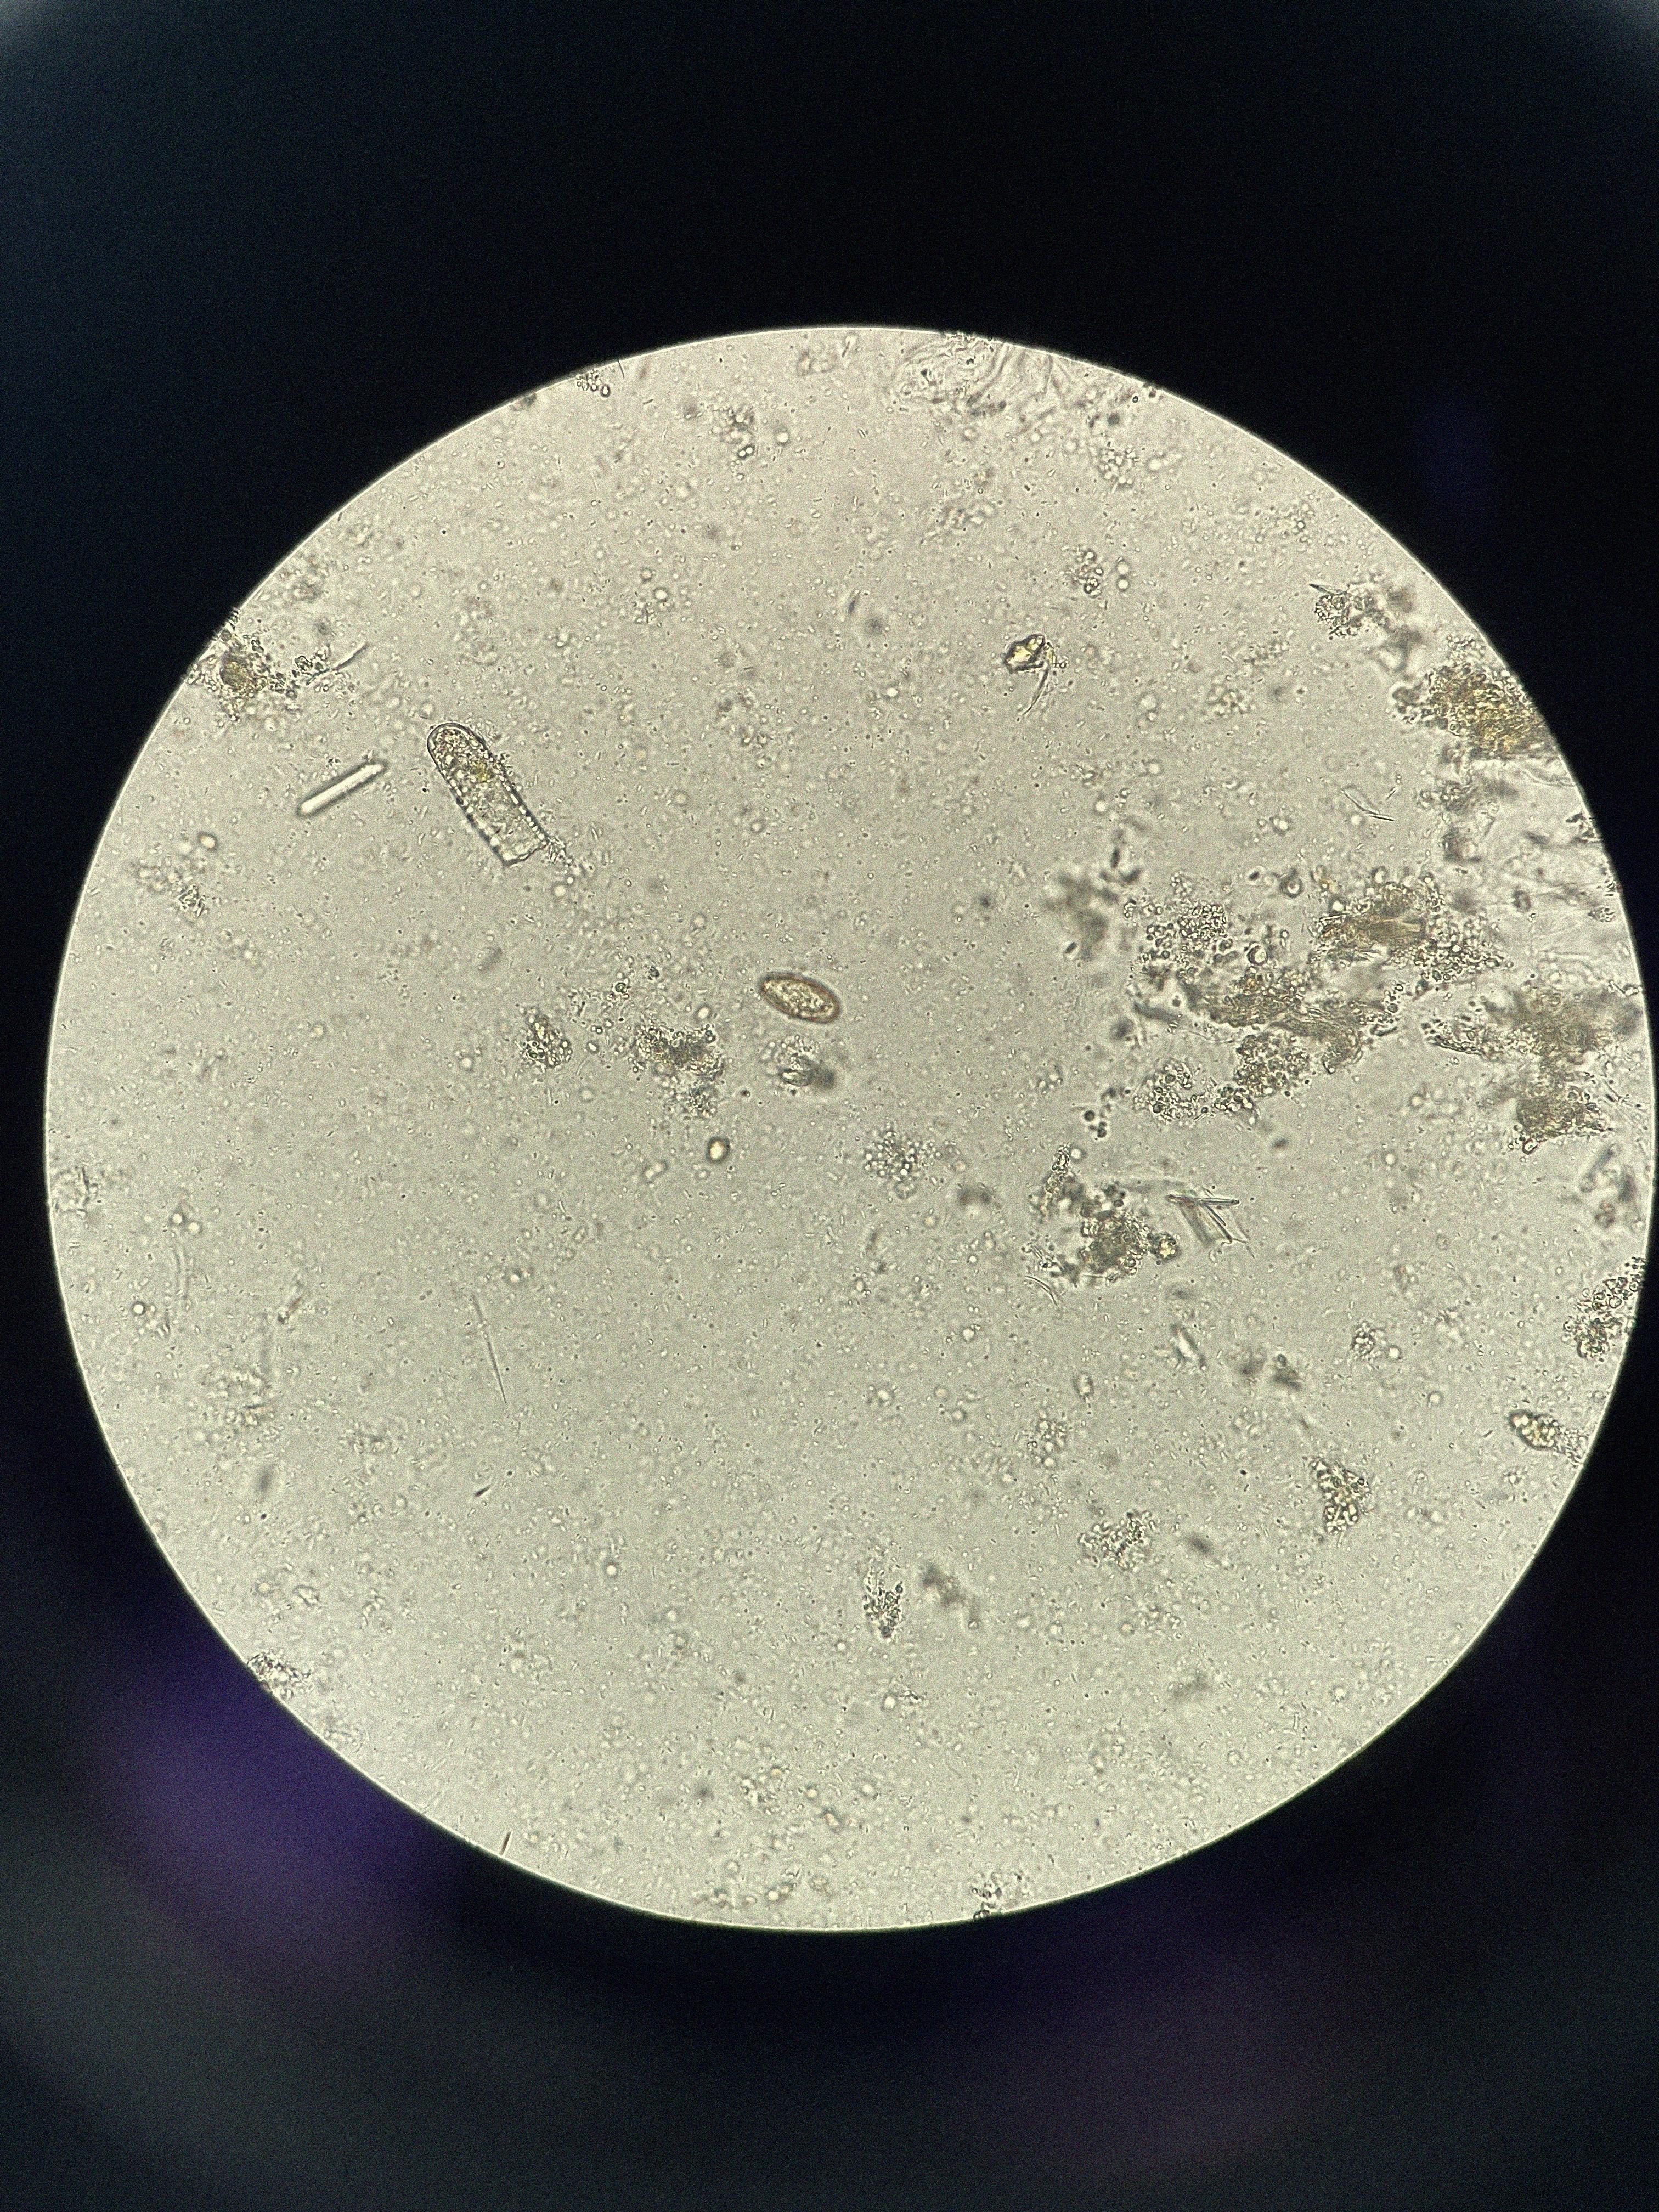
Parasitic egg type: Opisthorchis viverrine